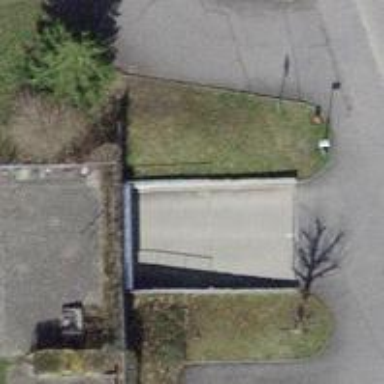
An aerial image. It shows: Parking entrance.